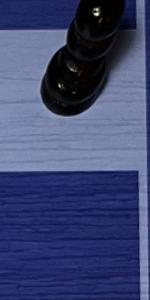
Label: Empty